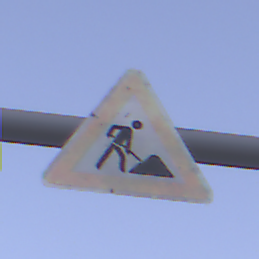
Verkehrszeichen: Arbeitsstelle
Umgebung: Outdoor, Nature
Tageszeit: Dusk
Wetter: Clear
Licht: Natural
Jahreszeit: NotSpecified
Kontrast: LowContrast